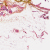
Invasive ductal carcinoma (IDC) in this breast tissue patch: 0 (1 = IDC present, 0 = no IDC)